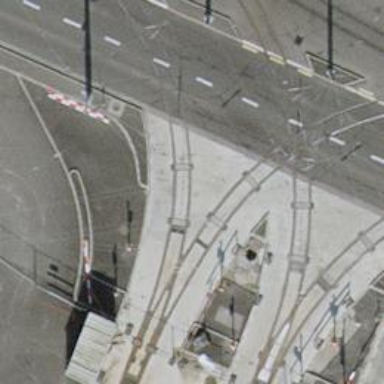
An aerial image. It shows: Tram railway yard with electrified contact line.